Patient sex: M
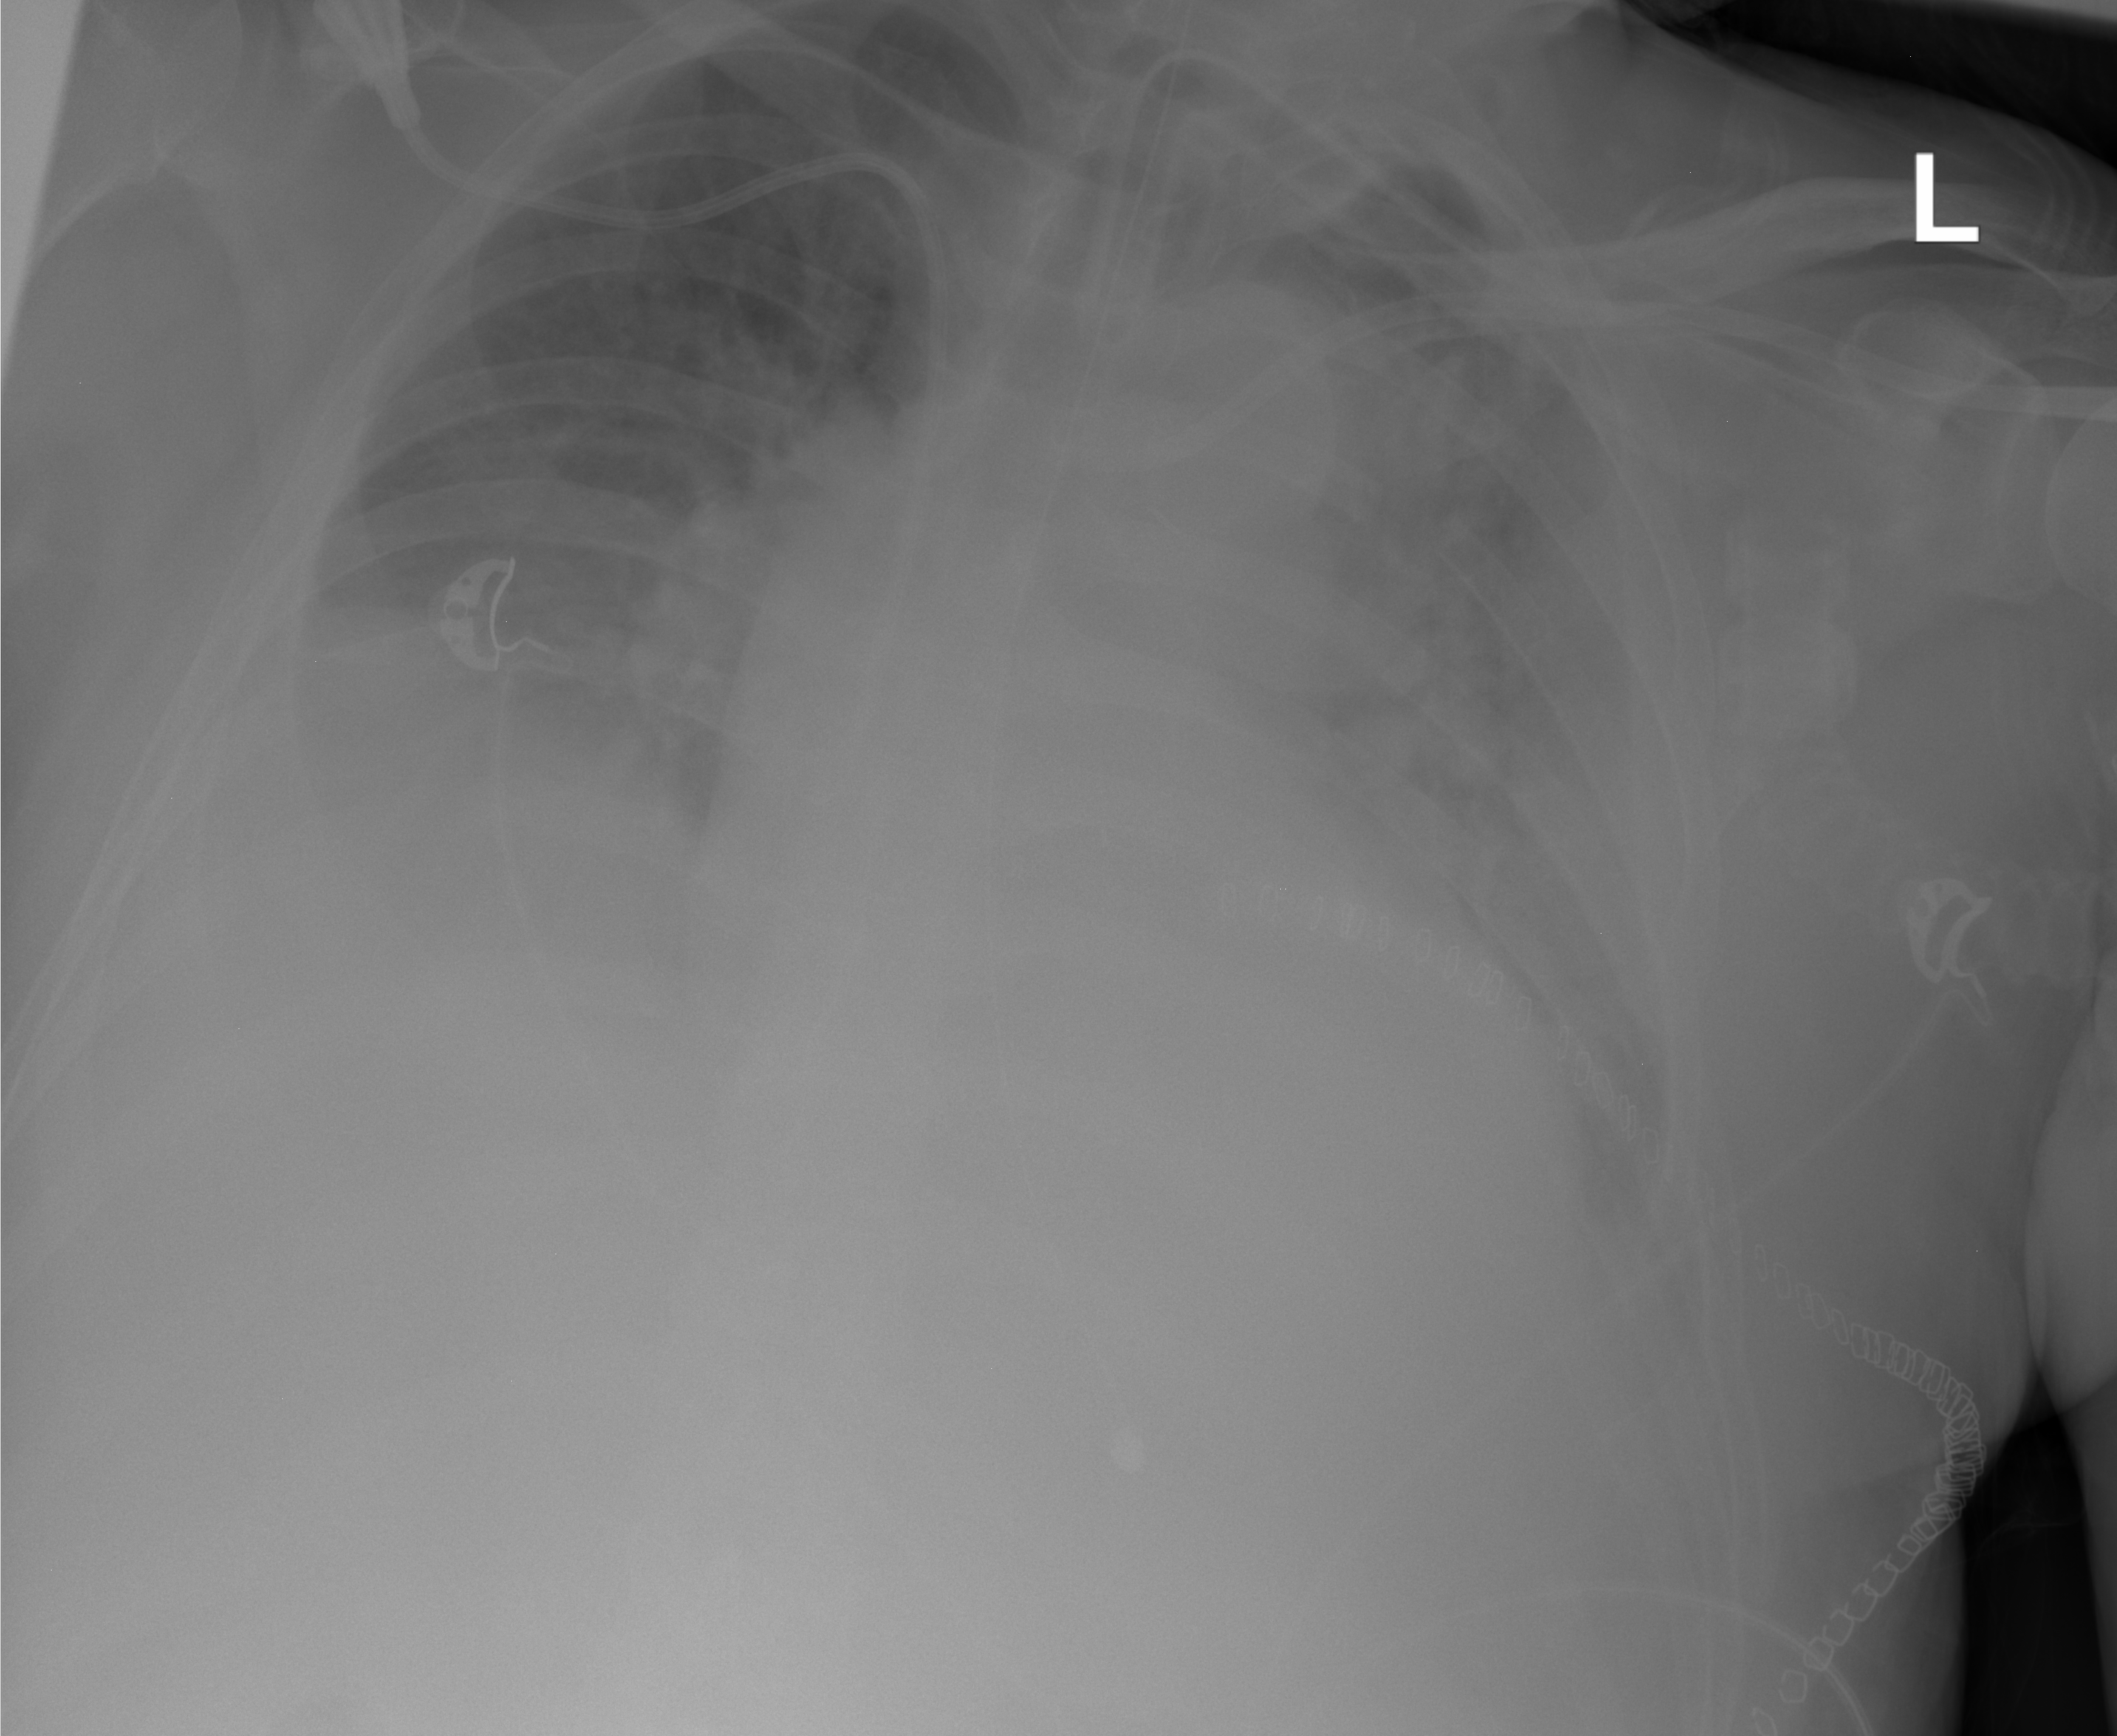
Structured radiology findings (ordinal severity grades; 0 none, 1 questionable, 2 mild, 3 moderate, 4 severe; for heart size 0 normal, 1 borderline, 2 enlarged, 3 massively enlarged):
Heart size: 2
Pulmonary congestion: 2
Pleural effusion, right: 2
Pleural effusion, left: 2
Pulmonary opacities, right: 2
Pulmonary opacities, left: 2
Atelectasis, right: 2
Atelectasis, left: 2